Question: I would like to place the controls as listed below in WPF. Please given an example to do the same.

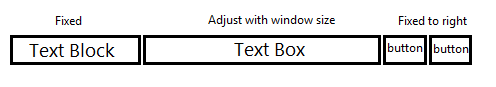
Answer: '''
<Grid x:Name="ContentRoot">
<Grid.ColumnDefinitions>
<ColumnDefinition Width="200"/>
<ColumnDefinition Width="*"/>
<ColumnDefinition Width="100"/>
<ColumnDefinition Width="100"/>
</Grid.ColumnDefinitions>
<TextBlock Grid.Column="0" .../>
<TextBox Grid.Column="1" .../>
<Button Grid.Column="2" .../>
<Button Grid.Column="3" .../>
</Grid>
'''
Assuming that 'ContentRoot' is placed directly in your 'Window', it'll inherit it's 'Width' and 'Height' from the 'Window'. Then it'll assign 200px to the 0th column, and 100px each to the 2nd and 3rd columns. And any leftover space will be assigned to the 1st column.
Of course, you can change 200, 100, and 100 to whatever you want.
If needed, add 'MinWidth="<value>"' (replace '<value>' with a number) in the 1st 'ColumnDefnition' to specify a minimum width that column must have.